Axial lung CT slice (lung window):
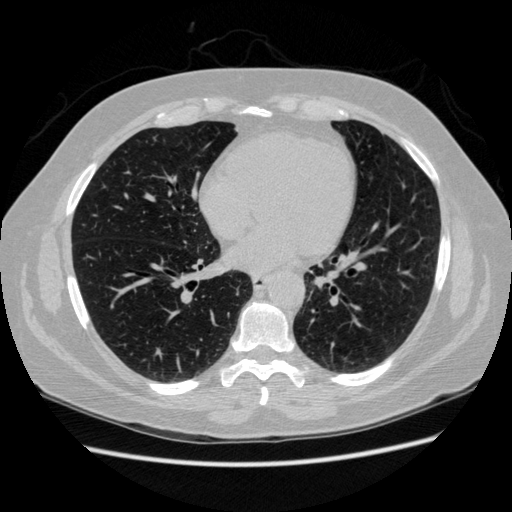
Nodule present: no